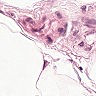
Metastatic tissue present: no